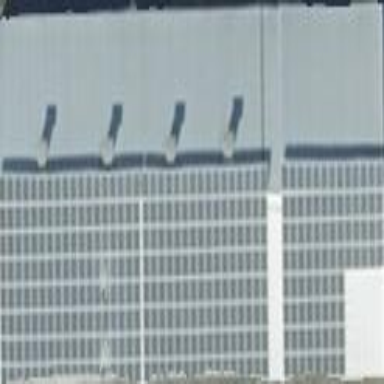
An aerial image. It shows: Gabled roof farm auxiliary building with small solar photovoltaic panel generator installed along the roof.